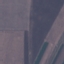
Land use / land cover class: AnnualCrop